Question: Building a simple app here; the methods in question:
static coin class
'''
public static void SetUpCoins() {
coin1 = new Coin();
coin2 = new Coin();
}
public static void PlayConsole() {
SetUpCoins();
OutputWinner();
}
public static void OutputWinner() {
if (coin1.ToString() == "Heads" && coin2.ToString() == "Heads") {
Console.WriteLine("You threw Heads - you win");
++point_player;
} else if (coin1.ToString() == "Tails" && coin2.ToString() == "Tails") {
Console.WriteLine("You threw Tails - I win");
++point_comp;
} else {
Console.WriteLine("You threw Odds");
WaitForKey_ConsoleOnly("Press any key to throw again");
PlayConsole();
}
Console.WriteLine("You have {0} points and the computer has {1} points", point_player, point_comp);
if (WantToPlayAgain_ConsoleOnly()) { // ask user if they want to play again; return bool
PlayConsole();
}
}
private static bool WantToPlayAgain_ConsoleOnly() {
string input;
bool validInput = false;
do {
Console.Write("Play Again? (Y or N): ");
input = Console.ReadLine().ToUpper();
validInput = input == "Y" || input == "N";
} while (!validInput);
return input == ("Y");
}
'''
If 'false' was to return from 'WantToPlayAgain_ConsoleOnly()' the program does not exit. Here is an example of the output, which explains my problem:

Why, when 'WantToPlayAgain_ConsoleOnly' is false, does the program not pass control the 'playConsole' method then exit. instead of this repetition.
After 'OutputWinner' is finished running, it then jumps into 'PlayConsole', and then back into the else statement of the 'OutputWinner' - not sure why.
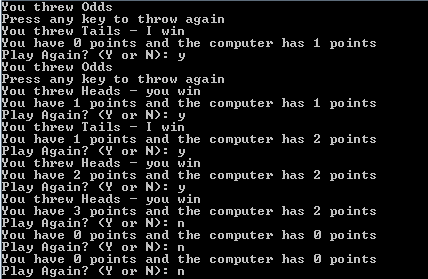
Answer: As the previous answers said, you have a problem when you throw odds.
Because at that point you call the exact same method again and when that call returns, you resume right at the score display and the player is asked again to play.
Because you are calling 'PlayConsole' recursively, that means for every time you throw "Odd", you will get one more prompt that you didn't ask for.
You could restructure the method like this:
'''
public static void OutputWinner() {
do {
// Game code
}
while (WantToPlayAgain_ConsoleOnly());
}
'''
That also gets rid of the recursion.